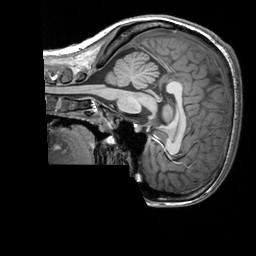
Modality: T1w
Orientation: sagittal
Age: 21
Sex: female
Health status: healthy
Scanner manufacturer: siemens
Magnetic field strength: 3 T
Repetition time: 2.3 s
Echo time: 0.00303 s